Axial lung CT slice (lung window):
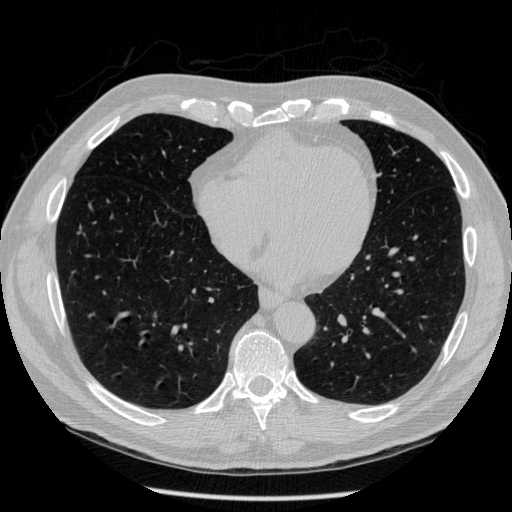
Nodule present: no